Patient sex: M
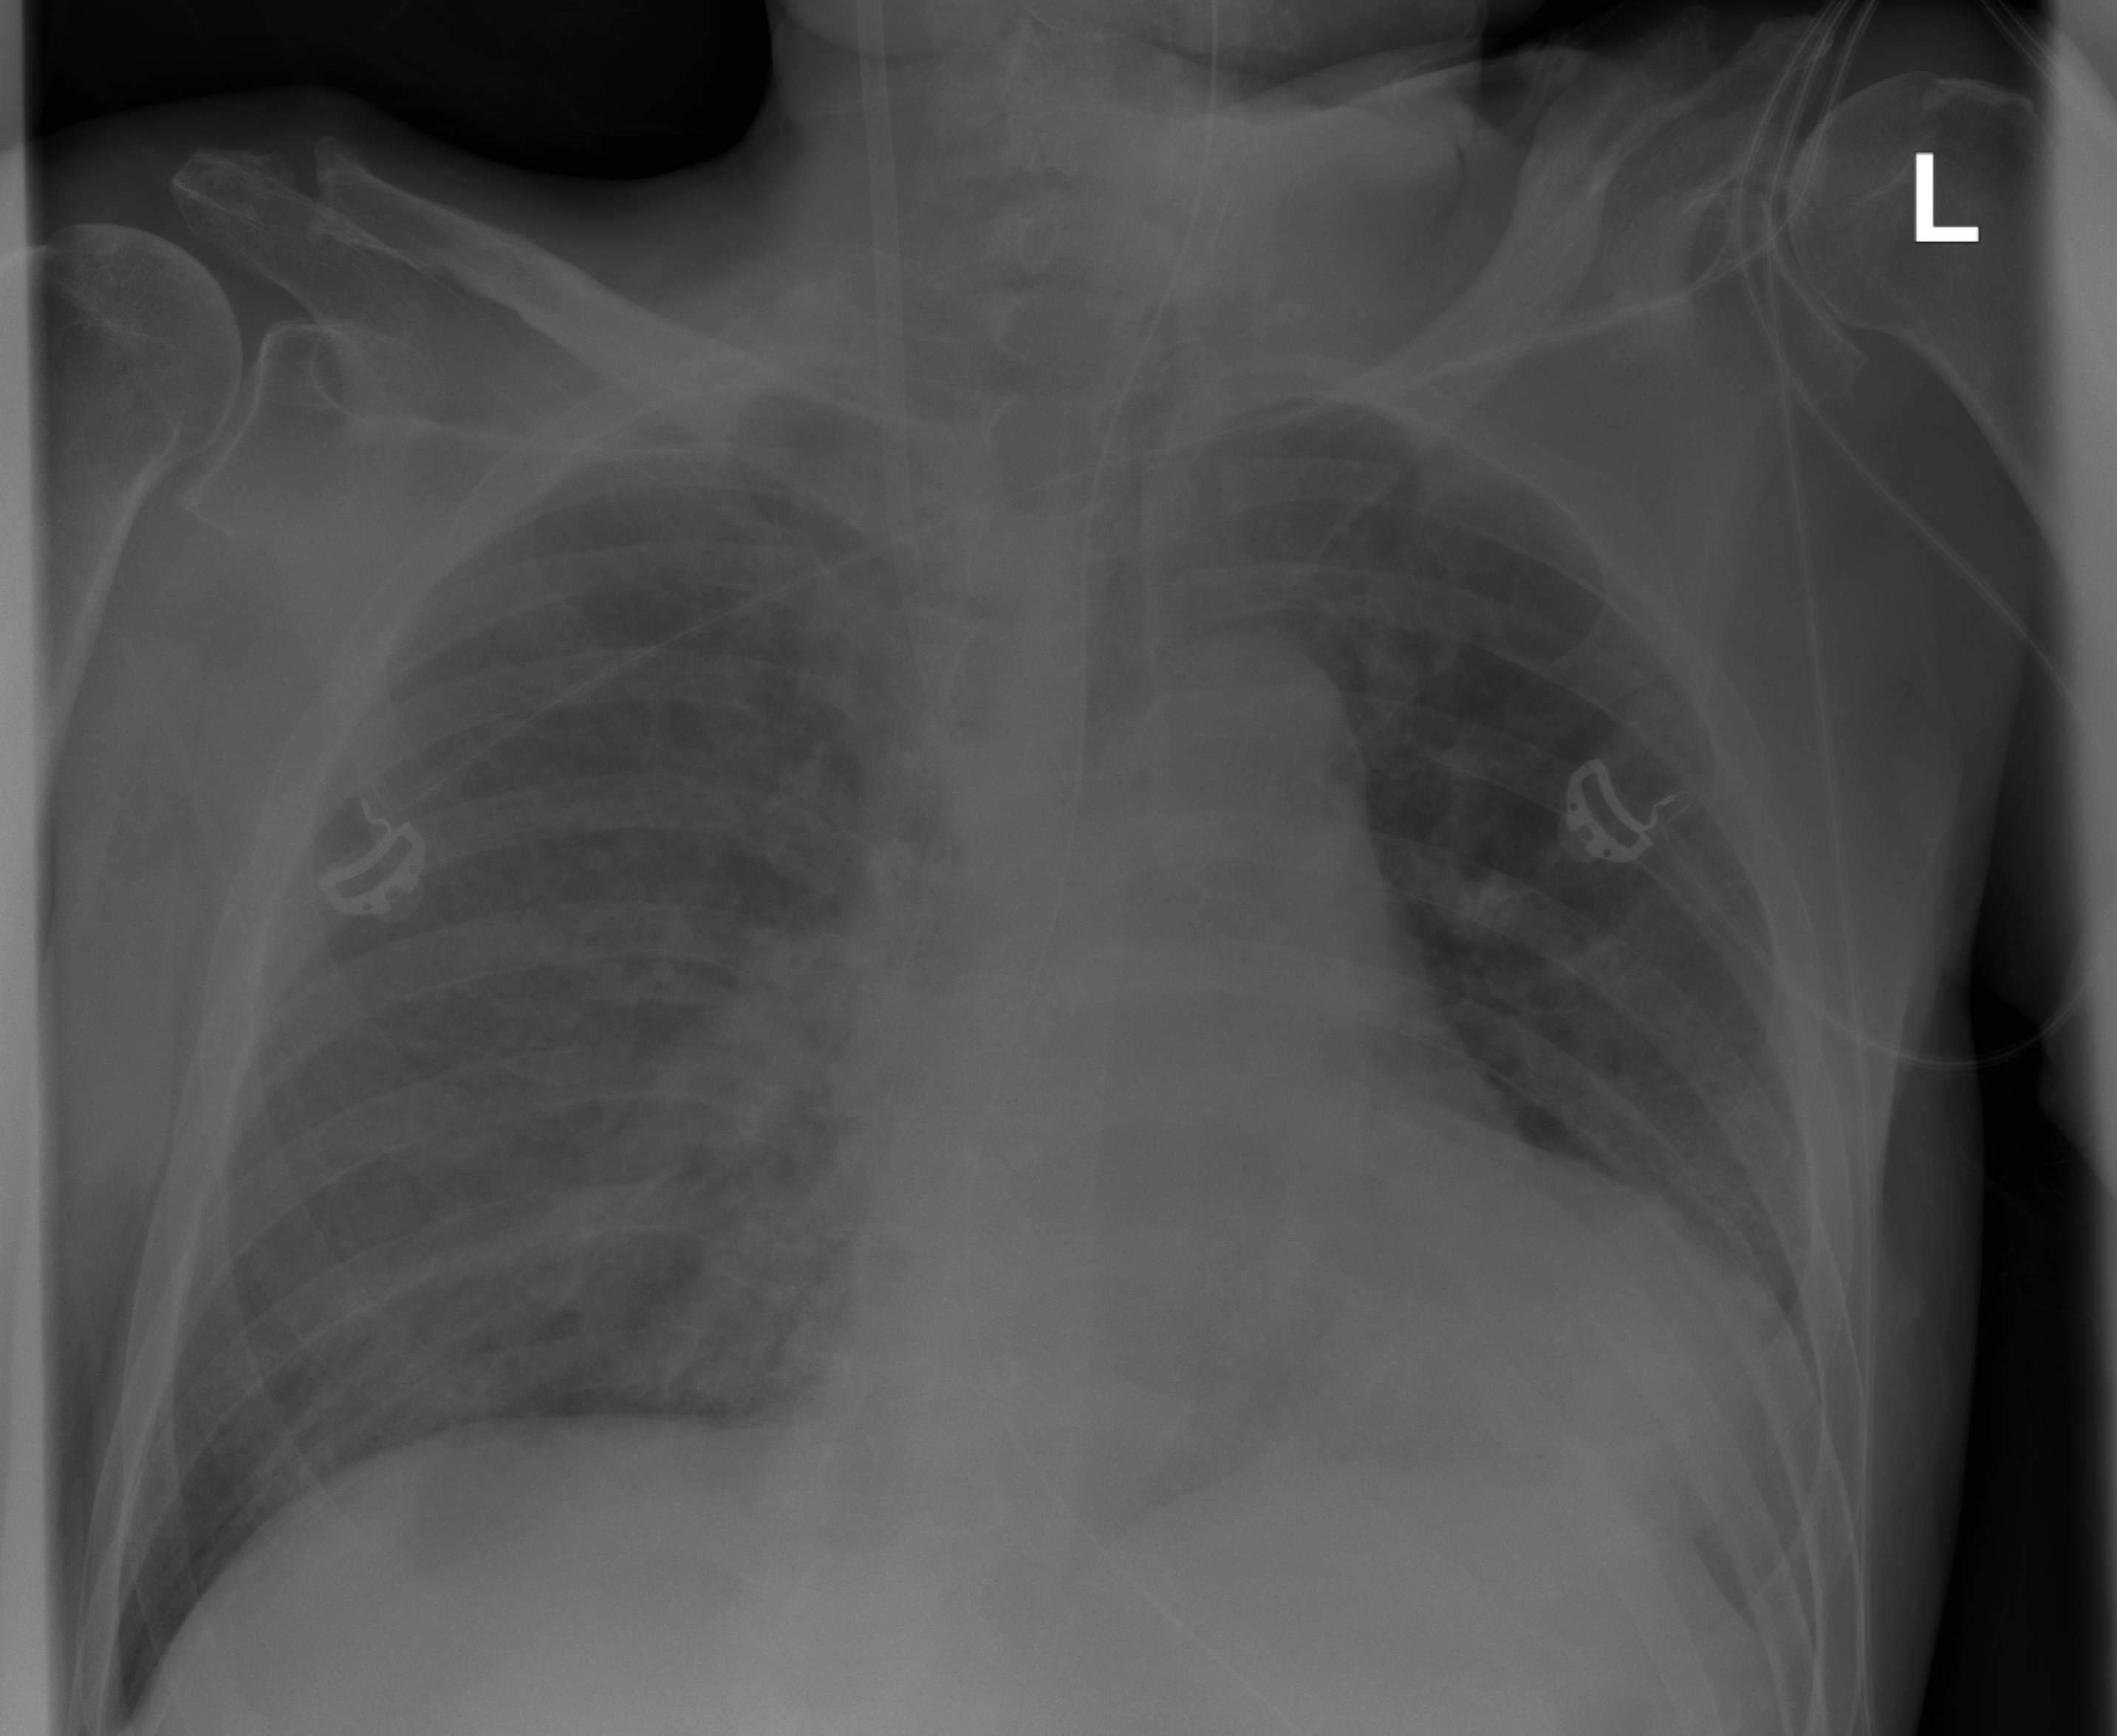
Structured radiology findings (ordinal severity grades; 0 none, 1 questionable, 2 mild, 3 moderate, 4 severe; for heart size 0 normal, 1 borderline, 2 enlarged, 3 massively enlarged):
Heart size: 0
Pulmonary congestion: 2
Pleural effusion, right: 0
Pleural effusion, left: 0
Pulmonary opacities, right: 2
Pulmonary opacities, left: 1
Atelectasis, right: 0
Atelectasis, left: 0